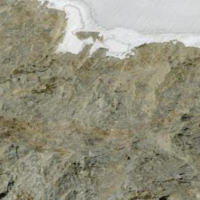
EUNIS habitat code: 48
Species observed at this site:
Montifringilla nivalis